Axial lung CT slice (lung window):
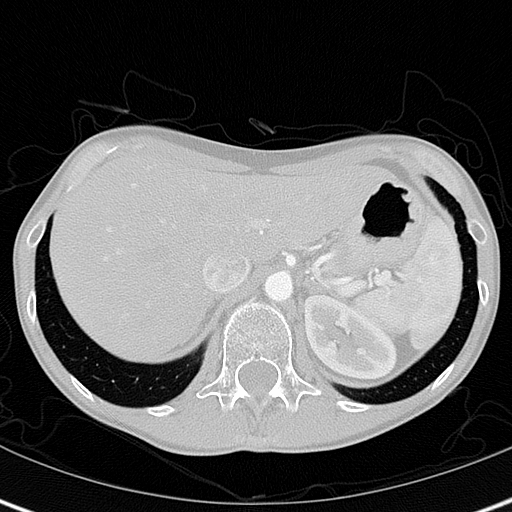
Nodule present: no